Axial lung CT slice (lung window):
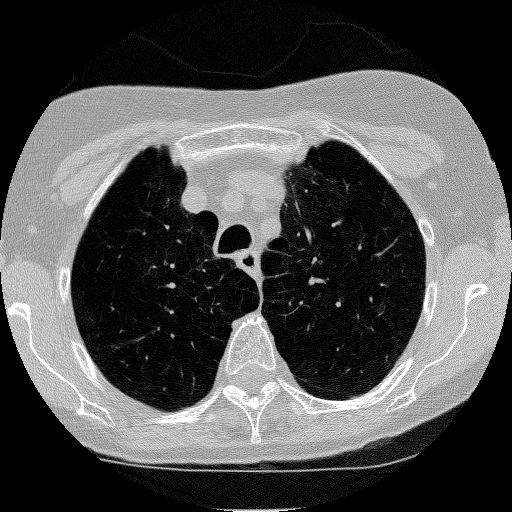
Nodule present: no